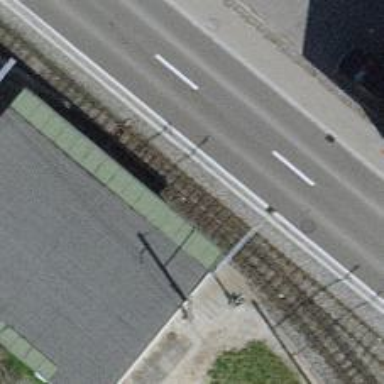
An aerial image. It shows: Narrow-gauge railway track electrified by contact line.